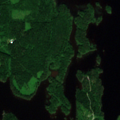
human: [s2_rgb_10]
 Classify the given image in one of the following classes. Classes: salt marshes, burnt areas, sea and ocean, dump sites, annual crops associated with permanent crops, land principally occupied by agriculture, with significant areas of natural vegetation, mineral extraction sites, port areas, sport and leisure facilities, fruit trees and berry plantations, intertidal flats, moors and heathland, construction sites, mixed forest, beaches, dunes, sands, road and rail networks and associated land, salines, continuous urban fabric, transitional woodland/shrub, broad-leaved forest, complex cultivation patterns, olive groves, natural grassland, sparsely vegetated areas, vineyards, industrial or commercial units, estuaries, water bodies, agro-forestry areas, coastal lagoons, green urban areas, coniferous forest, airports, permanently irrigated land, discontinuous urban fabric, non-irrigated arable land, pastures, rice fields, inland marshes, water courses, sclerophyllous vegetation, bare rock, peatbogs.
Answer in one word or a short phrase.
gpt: mixed forest, water bodies